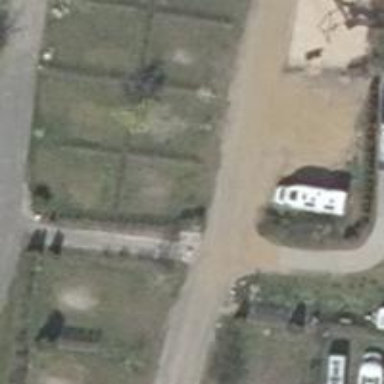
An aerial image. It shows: Camping pitch for tourists.